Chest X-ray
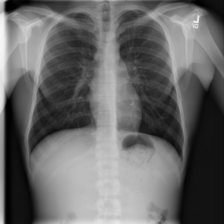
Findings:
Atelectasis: negative
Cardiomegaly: negative
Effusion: negative
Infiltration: negative
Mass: negative
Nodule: negative
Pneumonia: negative
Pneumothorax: negative
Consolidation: negative
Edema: negative
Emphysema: negative
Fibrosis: negative
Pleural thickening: negative
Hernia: negative